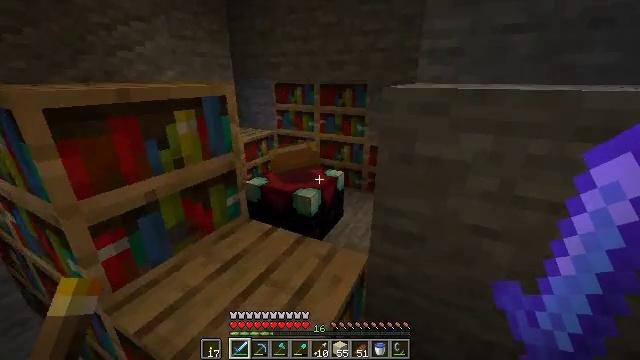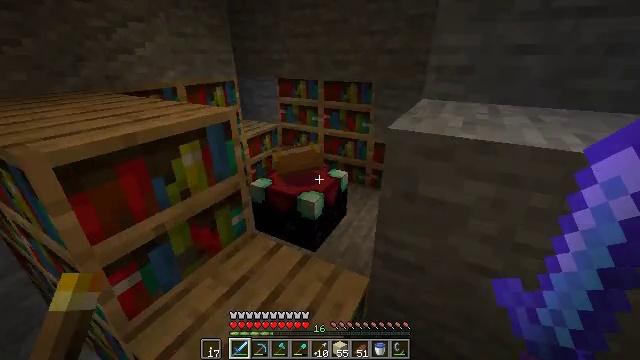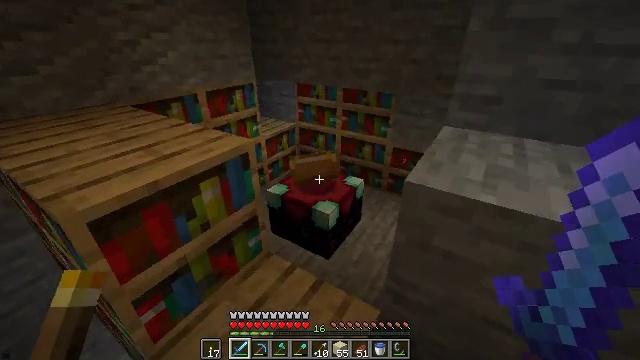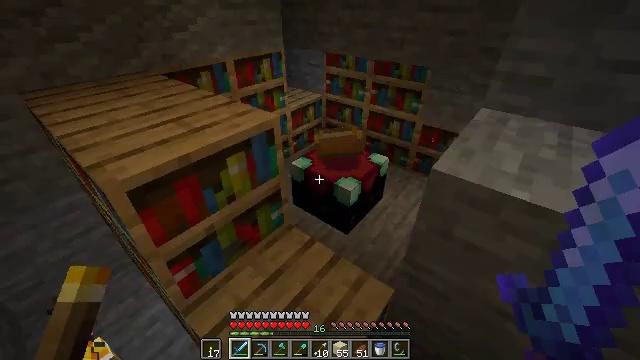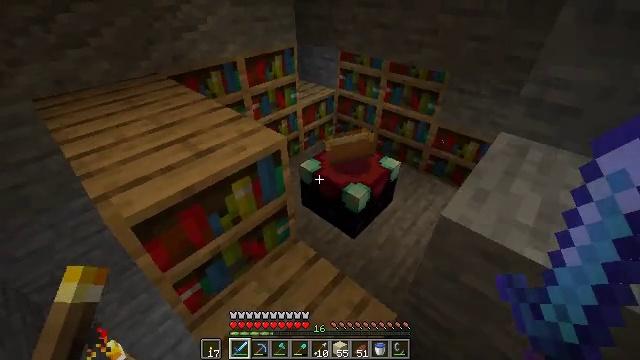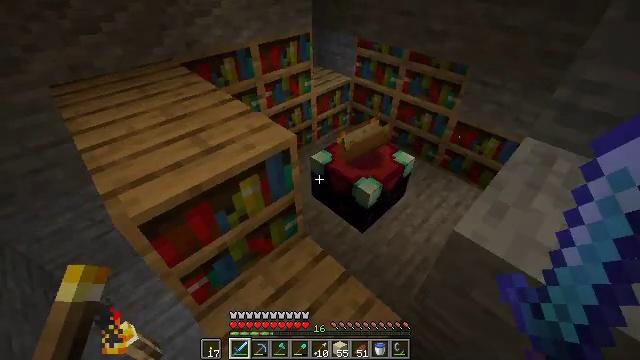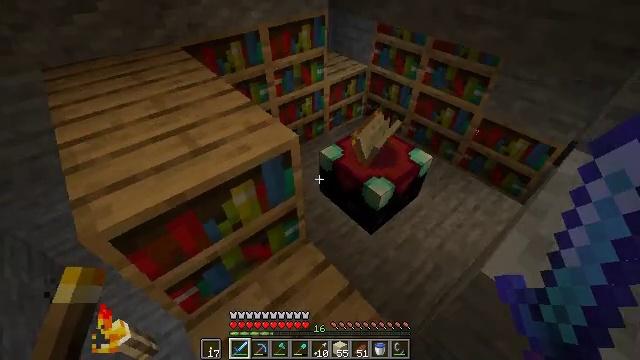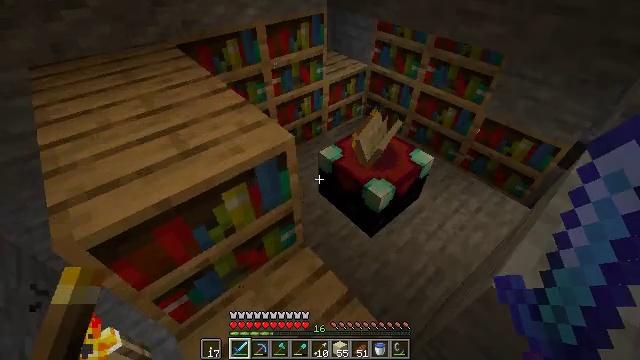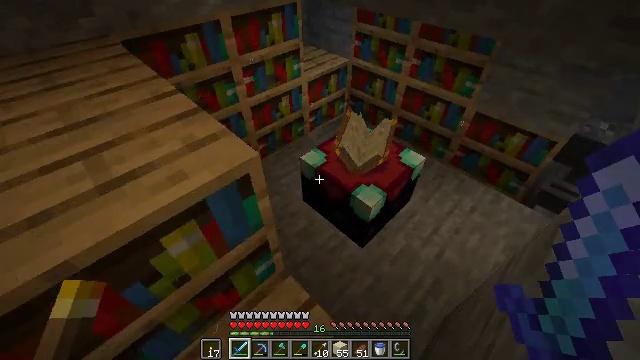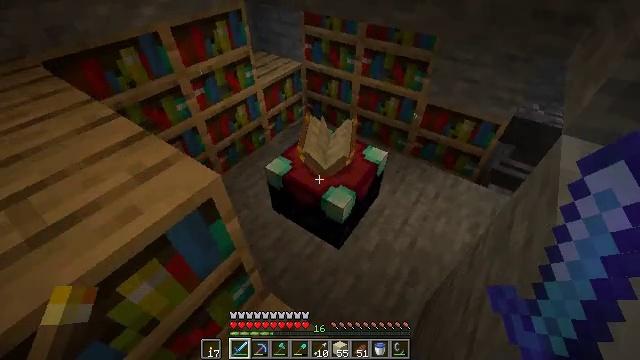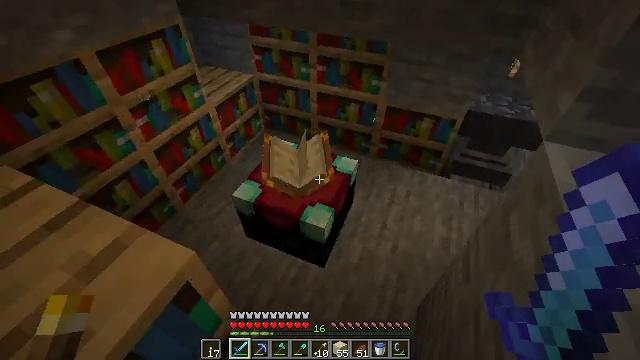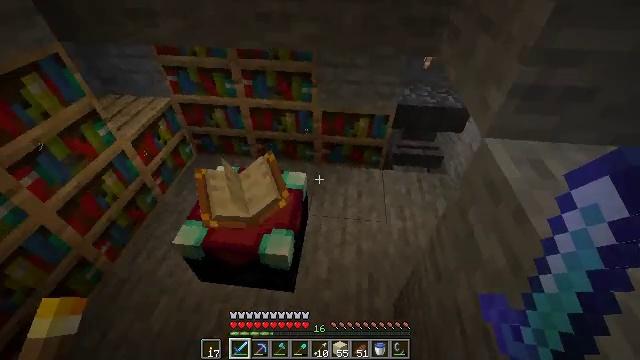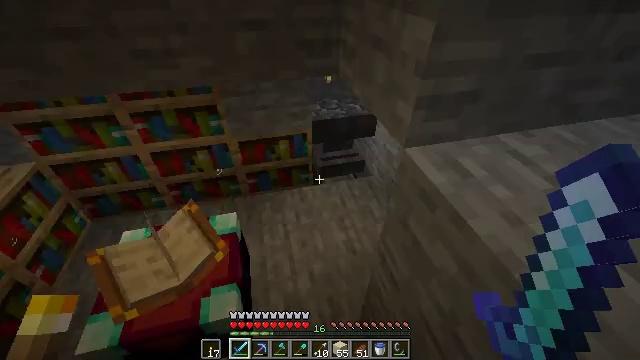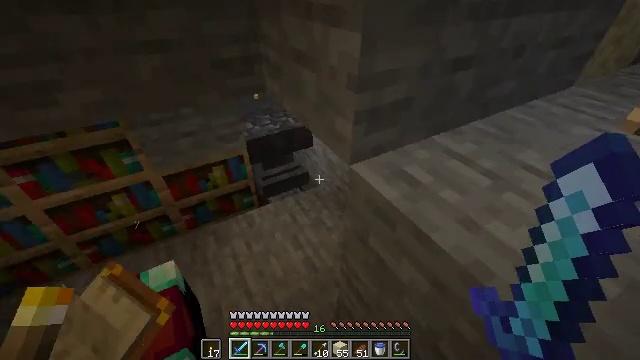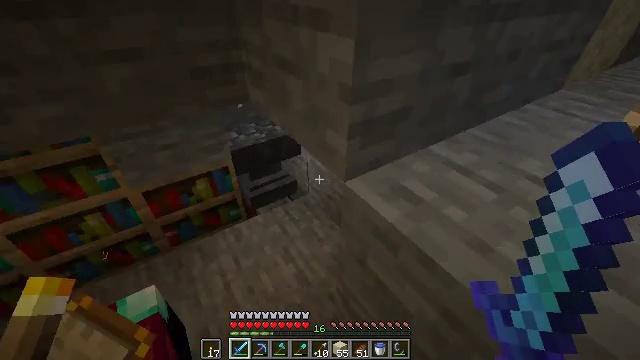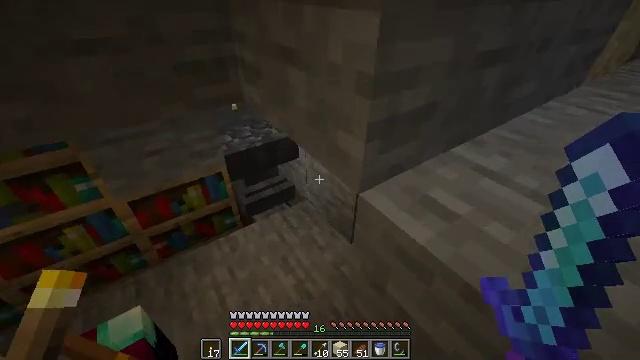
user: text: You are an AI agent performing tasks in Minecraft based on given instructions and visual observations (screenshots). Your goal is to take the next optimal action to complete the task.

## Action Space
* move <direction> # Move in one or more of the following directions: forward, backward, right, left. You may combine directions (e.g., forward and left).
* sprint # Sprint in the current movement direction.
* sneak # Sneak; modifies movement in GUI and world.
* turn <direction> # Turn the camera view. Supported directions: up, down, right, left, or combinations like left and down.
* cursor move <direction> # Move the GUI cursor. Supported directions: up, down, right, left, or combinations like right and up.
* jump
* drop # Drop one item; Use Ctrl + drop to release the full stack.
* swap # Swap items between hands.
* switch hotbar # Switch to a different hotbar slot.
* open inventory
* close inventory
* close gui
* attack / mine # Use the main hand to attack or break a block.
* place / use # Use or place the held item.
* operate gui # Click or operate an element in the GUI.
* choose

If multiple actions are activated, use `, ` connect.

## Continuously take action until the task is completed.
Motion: motion action
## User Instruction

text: craft item smooth sandstone slab
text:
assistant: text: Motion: move forward, turn down, jump
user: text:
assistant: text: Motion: move forward, turn left and down, jump
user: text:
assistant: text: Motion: move forward, turn left and down, jump
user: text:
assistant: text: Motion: move forward, turn left and down
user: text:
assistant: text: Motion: move forward, turn left and down
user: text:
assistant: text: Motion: move forward, turn left and down
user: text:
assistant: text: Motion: move forward
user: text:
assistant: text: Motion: move forward, turn right
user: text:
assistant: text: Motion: move forward, turn right
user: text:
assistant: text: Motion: move forward, turn right
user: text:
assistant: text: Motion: move forward, turn right
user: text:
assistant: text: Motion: move forward, turn right and up
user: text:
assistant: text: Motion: move forward, turn right and up
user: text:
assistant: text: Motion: move forward, turn right
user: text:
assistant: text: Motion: turn right
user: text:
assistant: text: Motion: turn right and up
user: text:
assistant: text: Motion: turn right and up
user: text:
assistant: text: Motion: turn right and up
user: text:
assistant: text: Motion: no_op
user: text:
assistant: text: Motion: no_op
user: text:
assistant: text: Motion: move forward, turn left
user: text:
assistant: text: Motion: move forward, turn left and up
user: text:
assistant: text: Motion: move forward, turn left
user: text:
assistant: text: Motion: move forward
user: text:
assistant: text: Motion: move forward, turn right
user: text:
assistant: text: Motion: move forward, turn right and up
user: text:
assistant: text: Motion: move forward, turn right and up
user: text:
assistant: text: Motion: move forward, turn right and up
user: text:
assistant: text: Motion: move forward, turn right and up
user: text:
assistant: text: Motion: move forward and move right, turn right and up